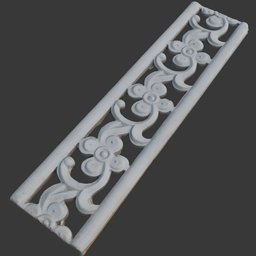
Label: decoration